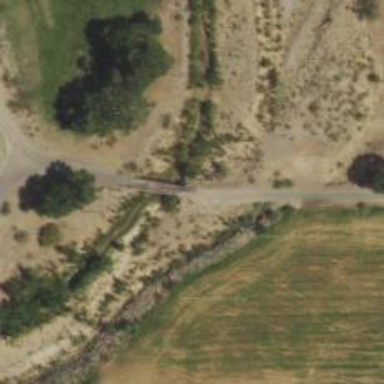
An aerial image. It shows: Track road on bridge.